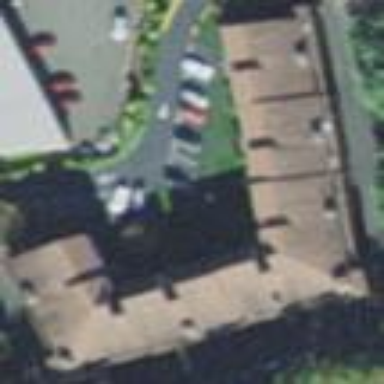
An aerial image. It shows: Part of building.